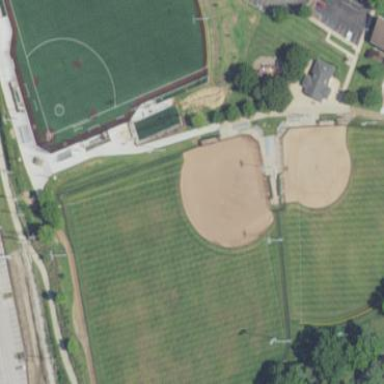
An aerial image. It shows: Baseball pitch for leisure land.